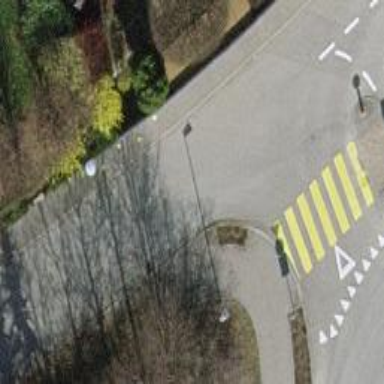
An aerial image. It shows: Uncontrolled zebra crossing on the road.